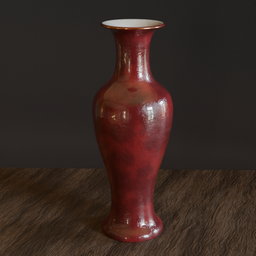
Label: decoration